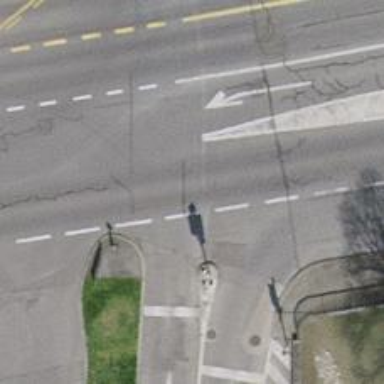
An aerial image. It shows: Road with traffic signals.